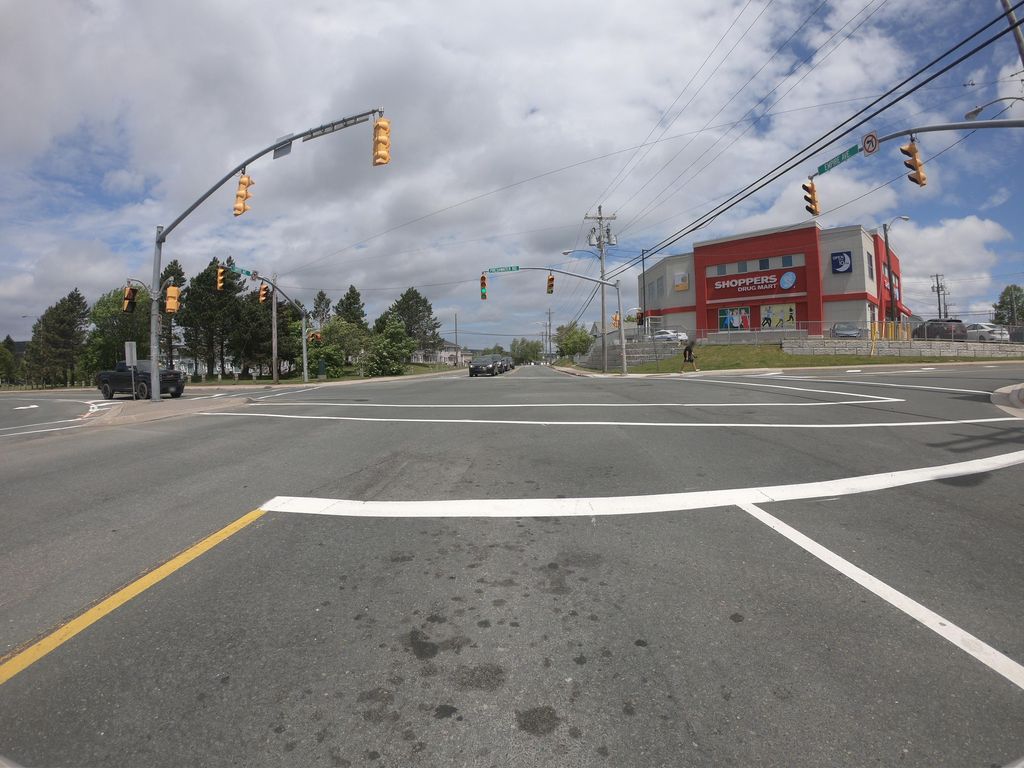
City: st_johns